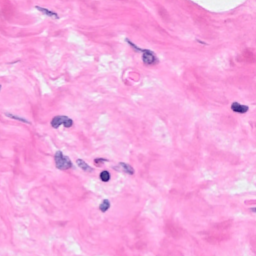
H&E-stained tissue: Breast